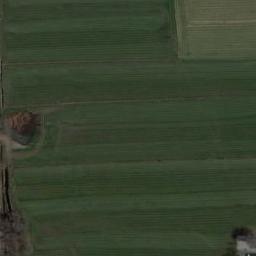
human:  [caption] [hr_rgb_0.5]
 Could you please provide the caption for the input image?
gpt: There are some thin lines in the meadow .

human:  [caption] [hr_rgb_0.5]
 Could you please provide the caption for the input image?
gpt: This meadow has a horizontal striped texture .

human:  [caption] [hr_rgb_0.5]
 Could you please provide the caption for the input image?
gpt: There is a straight road and a winding path by the grass .

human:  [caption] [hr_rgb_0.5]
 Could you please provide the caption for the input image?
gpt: The meadow is consist of green farmland next to the house .

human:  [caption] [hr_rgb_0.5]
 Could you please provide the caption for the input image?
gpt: A green and smooth meadow with some stripes .